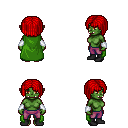
a pixel art fantasy rpg character, female body template, orc, green skin, green cape, magenta pants, red pageboy hairstyle, white cloth bracers, black shoes, four views (front, back, left, right), 2x2 character sprite sheet, small pixel art, hard edges, no anti-aliasing